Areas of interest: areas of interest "Commercial service"
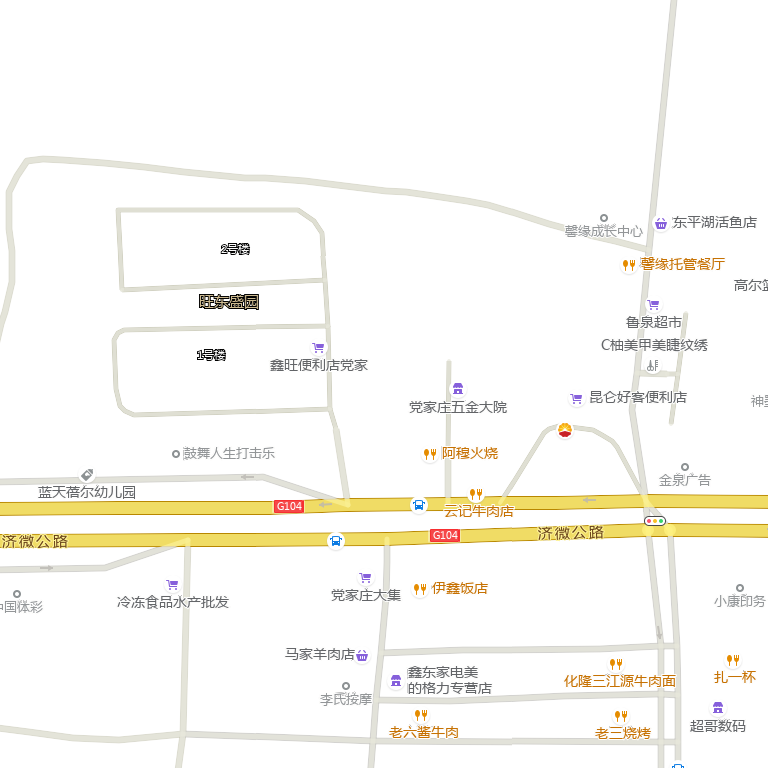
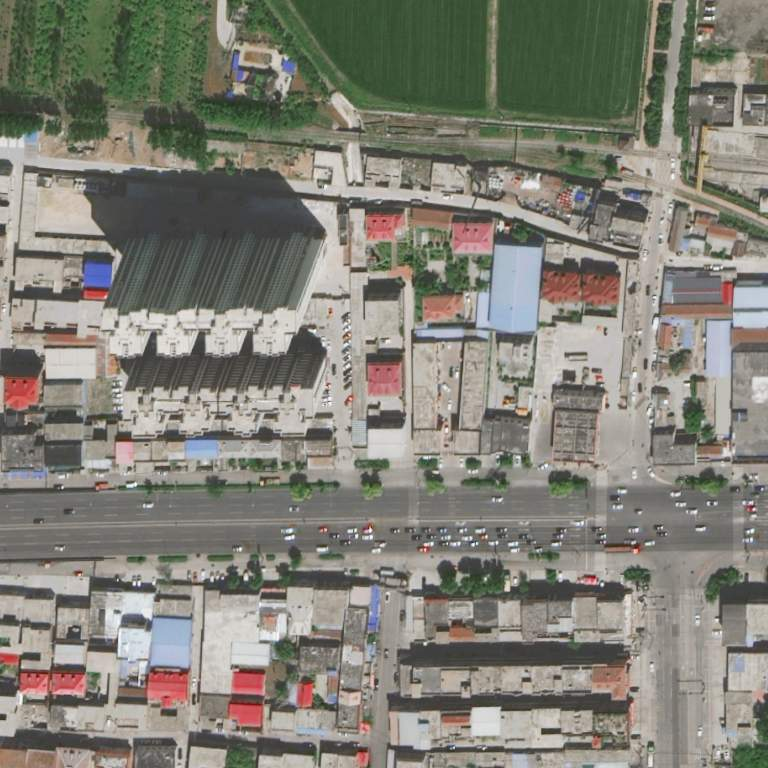